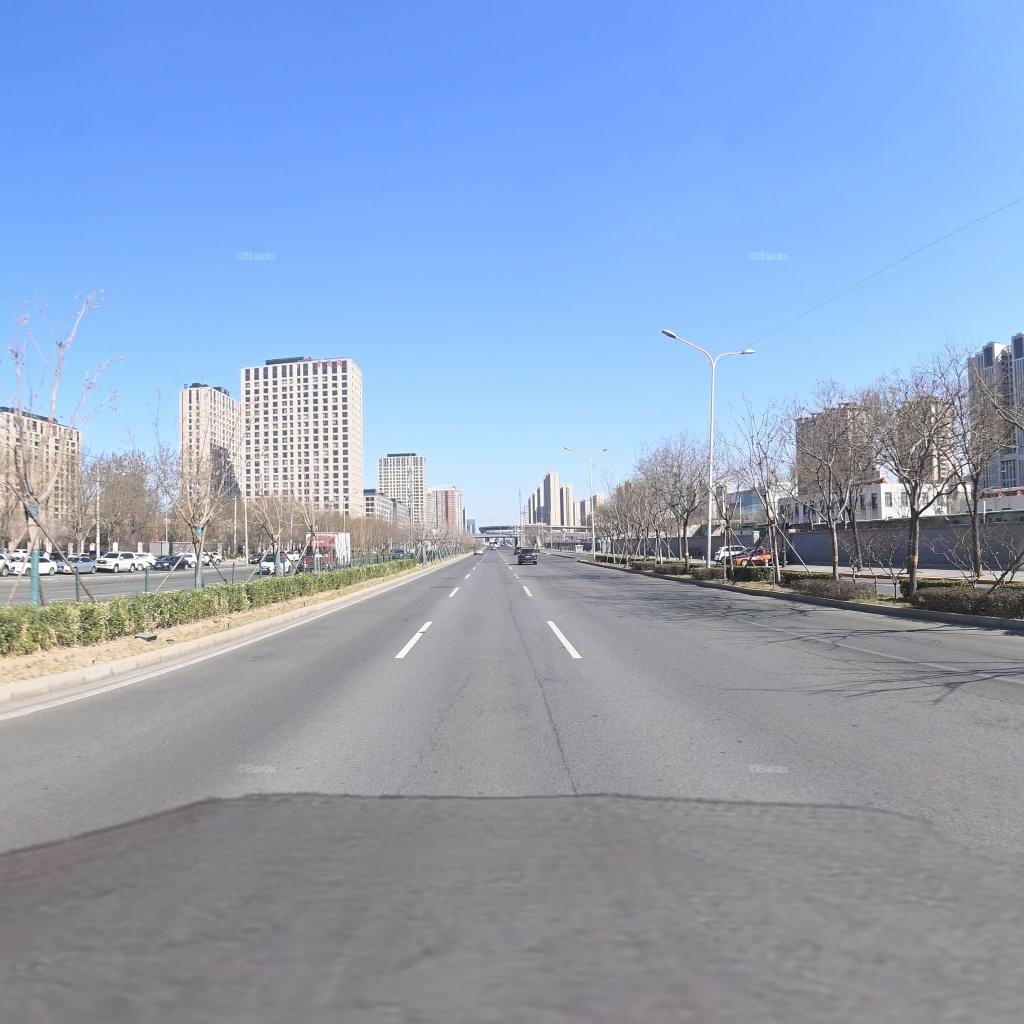
Region: Chaoyang
Road damage annotations: longitudinal crack, longitudinal crack, longitudinal crack